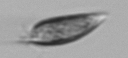
Label: Prorocentrum_triestinum